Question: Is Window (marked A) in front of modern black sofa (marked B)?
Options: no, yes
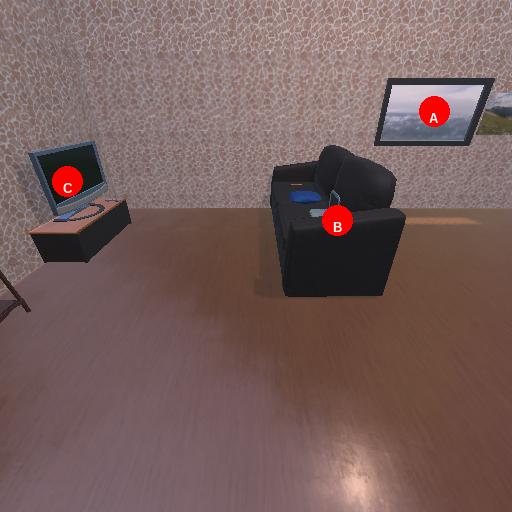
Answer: no